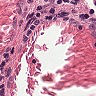
Metastatic tissue present: no